Question: I'm using fullcalendar to generate a calendar of events - below is a picture of my output.

Is there a way to make the a new event start at the given time (and NOT take up the whole day/overlap with other events)? Something like <URL> but less slot and more just event.
<URL> - and I think I could implement this in my case but it seems overly complex. Is there an simpler way to do this and I just can't find it?
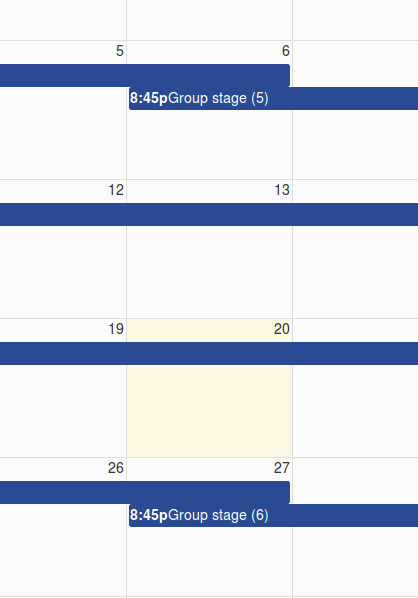
Answer: Here is a slightly modified version that fix the problem from event that start in the middle of the week and/or less than one a day long
'''
eventAfterRender: function(event, element) {
var currentPosition = $(element).position();
var currentWidth = $(element).width();
var pixelsPerDay = $(element).offsetParent().siblings("table").find(".fc-day-content").width();
var pixelsPerHour = pixelsPerDay/24;
//Start Time
var startTimeOffset = (event.start.getHours() * pixelsPerHour);
if ($(element).hasClass('fc-event-start')) {
$(element).css('width', (currentWidth - startTimeOffset) + "px");
$(element).css('left', (currentPosition.left + startTimeOffset) + "px");
}
//End Time
currentWidth = currentWidth - startTimeOffset; //we have now a new width
var endTimeOffset = pixelsPerDay - (event.end.getHours() * pixelsPerHour);
if ($(element).hasClass('fc-event-end')) {
$(element).css('width', currentWidth - endTimeOffset + "px");
}
}
'''